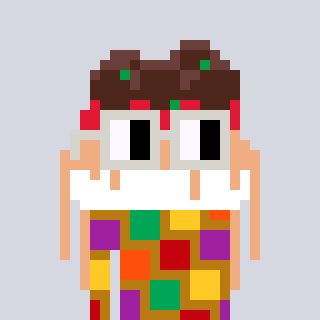
a pixel art character with square light gray glasses, a spaghetti-shaped head and a gold-colored body on a cool background